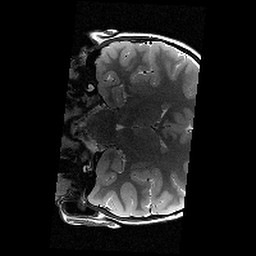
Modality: T2w
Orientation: coronal
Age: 11
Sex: female
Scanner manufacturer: siemens
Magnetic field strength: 3 T
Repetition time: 9.23 s
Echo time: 0.067 s